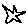
Label: star